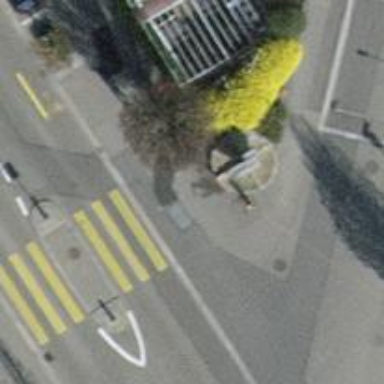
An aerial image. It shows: Beautiful fountain.